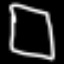
Label: square